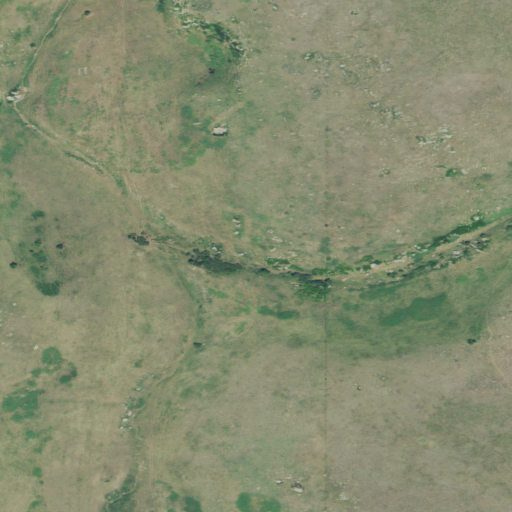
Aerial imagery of valley in Montana named Dutchman Coulee containing shrub and grassland